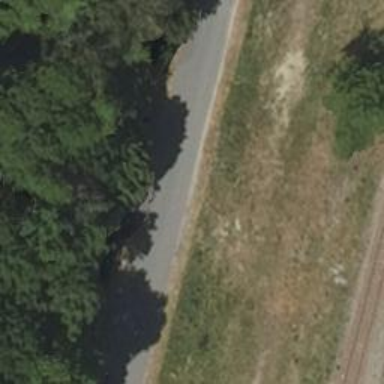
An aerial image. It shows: Abandoned railway.